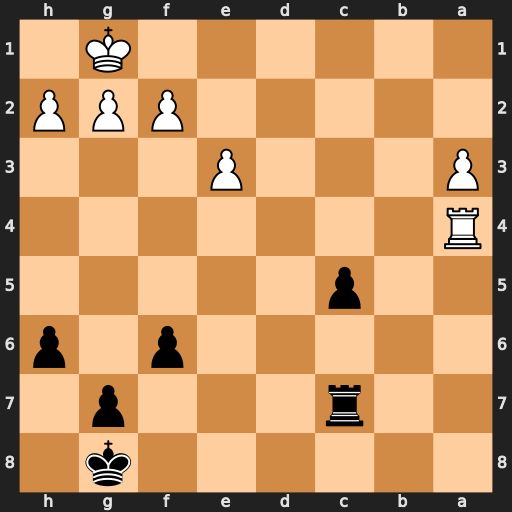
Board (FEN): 6k1/2r3p1/5p1p/2p5/R7/P3P3/5PPP/6K1
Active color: b
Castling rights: -
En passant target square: -
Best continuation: c4 Rxc4 Rxc4